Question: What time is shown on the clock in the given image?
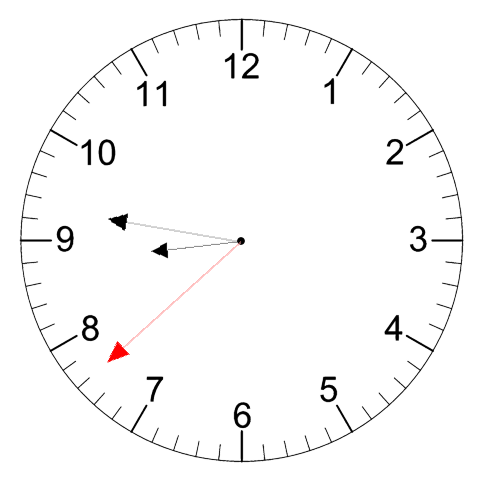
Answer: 08:46:38